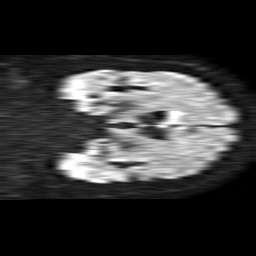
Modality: TRACE
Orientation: coronal
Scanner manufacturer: philips
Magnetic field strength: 1.5 T
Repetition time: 4.6 s
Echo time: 0.09059 s